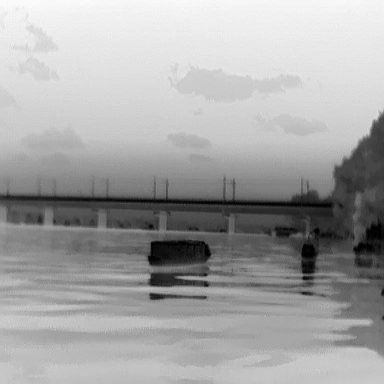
There is a fishing_boat in the infrared image.